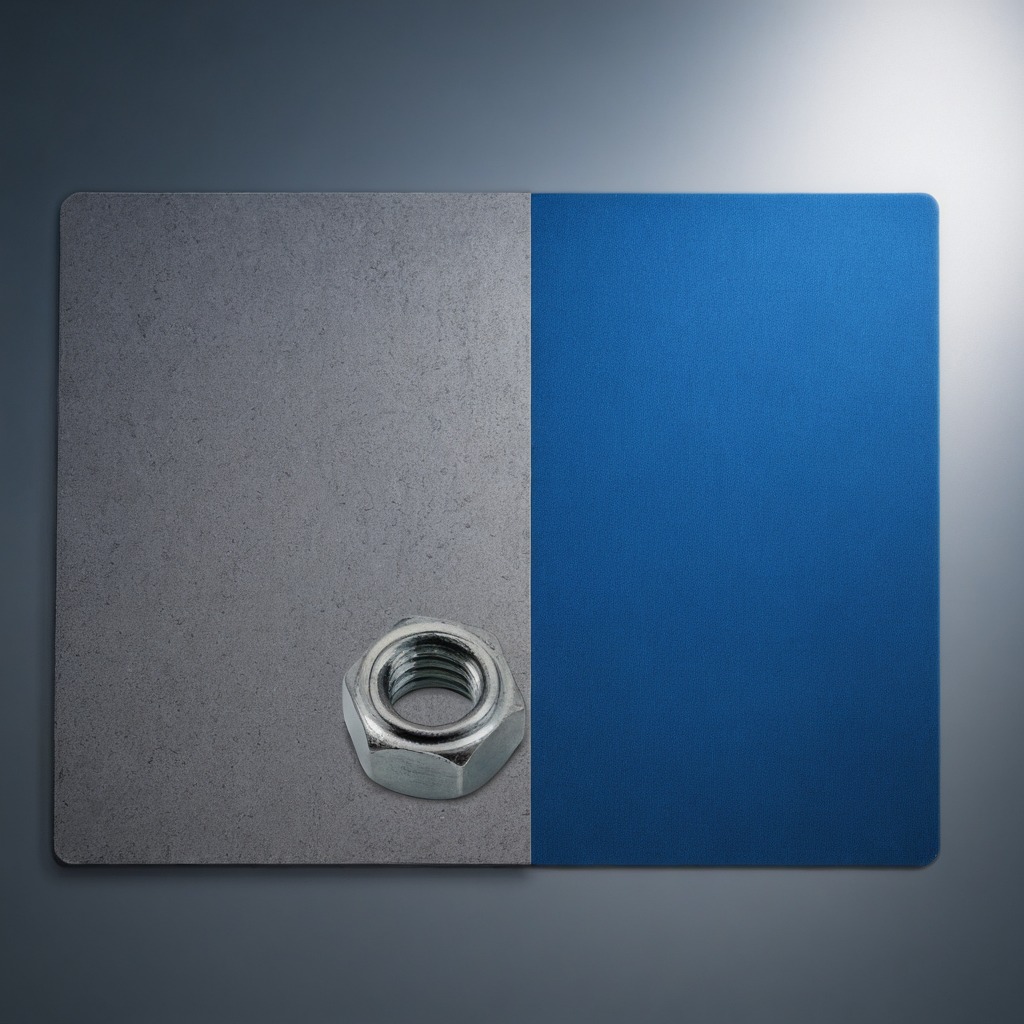
A metal nut is lying on the tabletop.